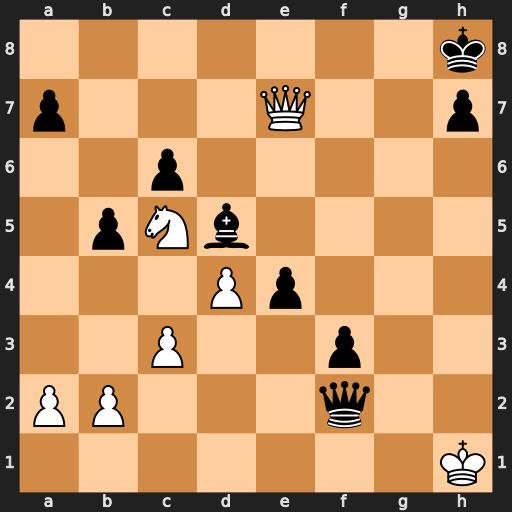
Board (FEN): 7k/p3Q2p/2p5/1pNb4/3Pp3/2P2p2/PP3q2/7K
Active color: w
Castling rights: -
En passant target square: -
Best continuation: Qf8+ Bg8 Qf6#